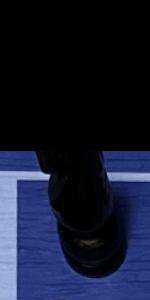
Label: Knight_Black